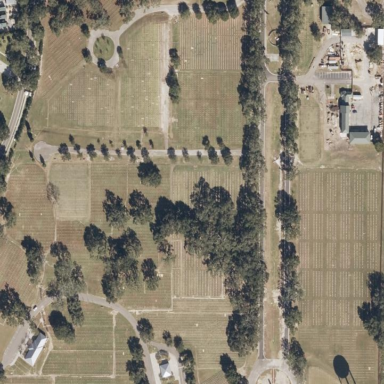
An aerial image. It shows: Cemetery.